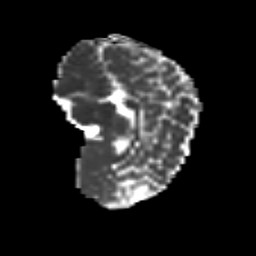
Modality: MD
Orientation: sagittal
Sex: male
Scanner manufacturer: siemens
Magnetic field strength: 3 T
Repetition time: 5 s
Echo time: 0.071 s